Question: I plotted a frequency table of a variable gender which is coded like this : female :2, male: 3.
In the plot, I see 2 and 3, but I'd like to put "Female" and "Male, without changing the value in the data.frame, because it would take more place.
How can I do that?
'plot(table4, main="Frequency table",xlab= "Gender", ylab="Country" )'

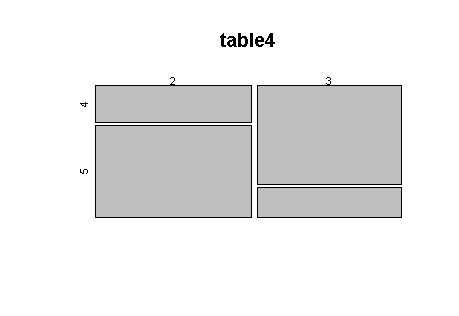
Answer: First, made some sample data and calculated frequency table with function 'table()'.
'''
df<-data.frame(Sex=sample(c(2,3),10,replace=TRUE),Country=sample(c(4,5),10,replace=TRUE))
table4<-table(df)
table4
Country
Sex 4 5
2 4 1
3 2 3
'''
With function 'str()' you can see structure of 'table4'. 'Sex' levels 2 and 3 are stored as dimension names. So you can replace them using function 'attr()' and selecting '$Sex'.
'''
str(table4)
'table' int [1:2, 1:2] 4 2 1 3
- attr(*, "dimnames")=List of 2
..$ Sex : chr [1:2] "2" "3"
..$ Country: chr [1:2] "4" "5"
attr(table4,"dimnames")$Sex<-c("Female","Male")
'''
Now plot changed 'table4' object.
'''
plot(table4,main="Frequency table",xlab= "Gender", ylab="Country" )
'''